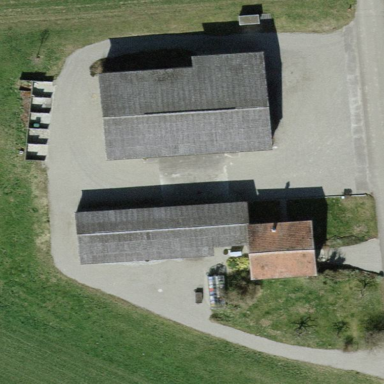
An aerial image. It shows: Farm with farmyard.